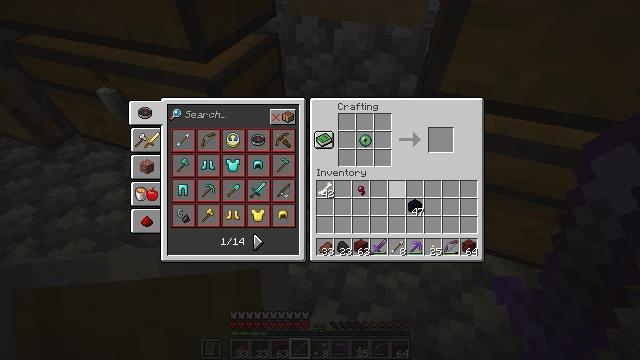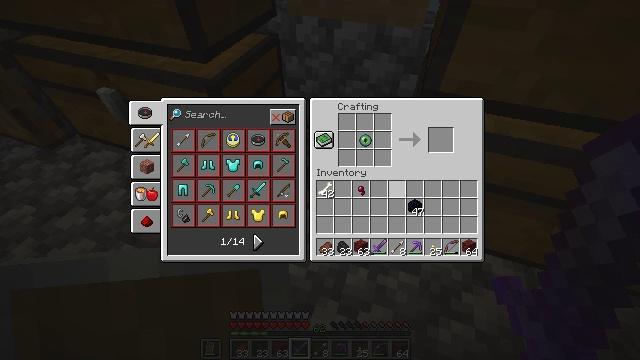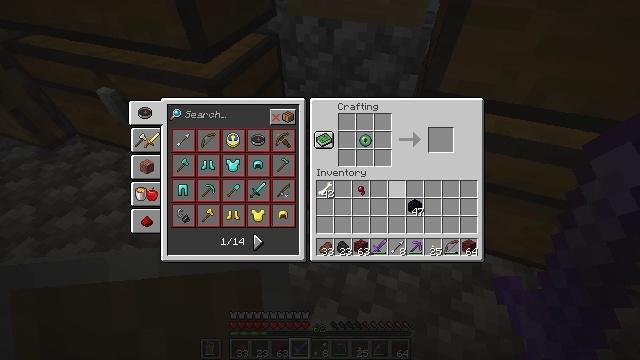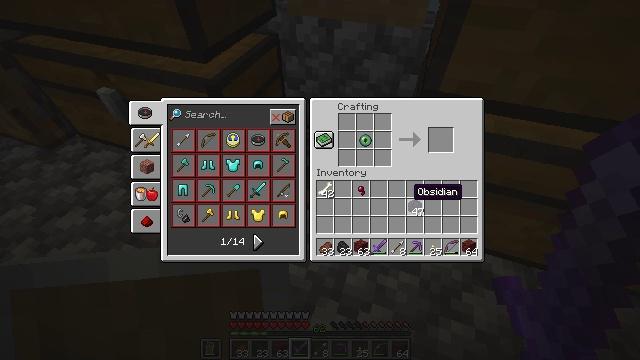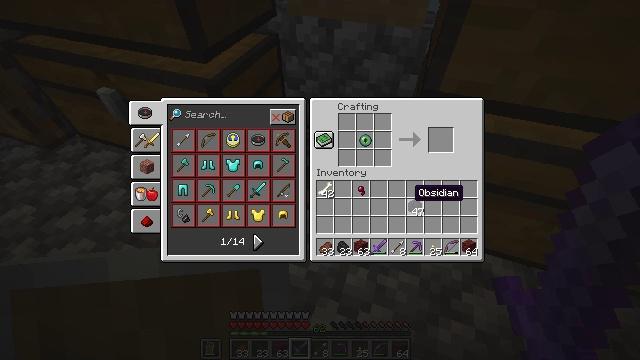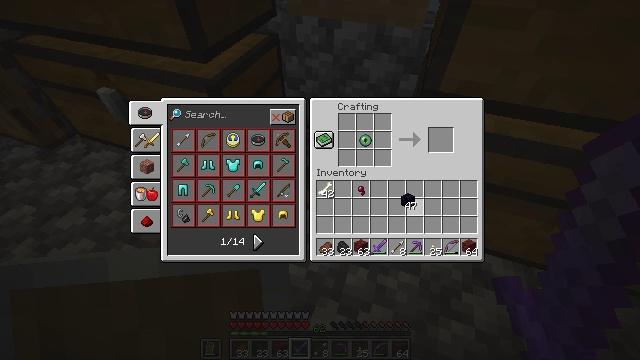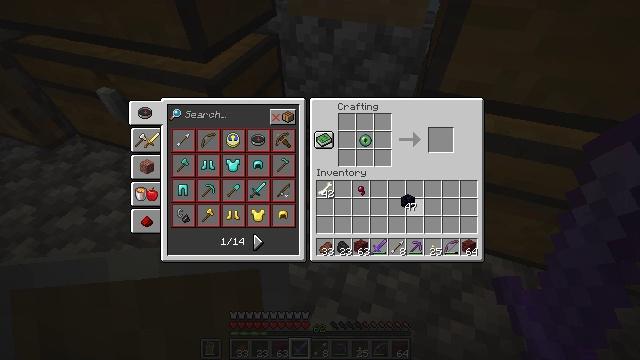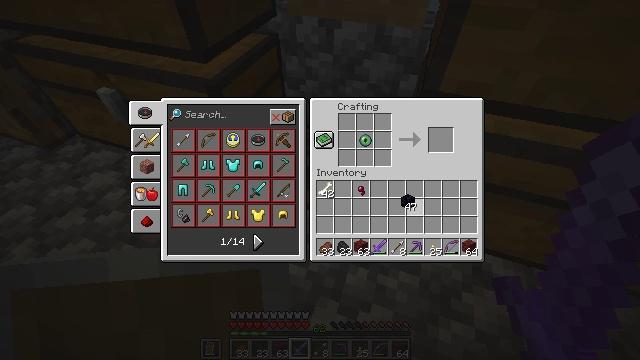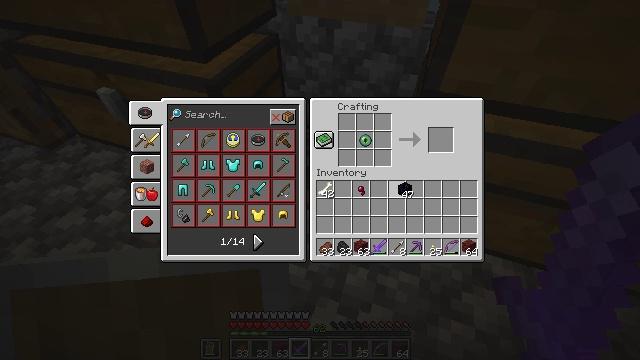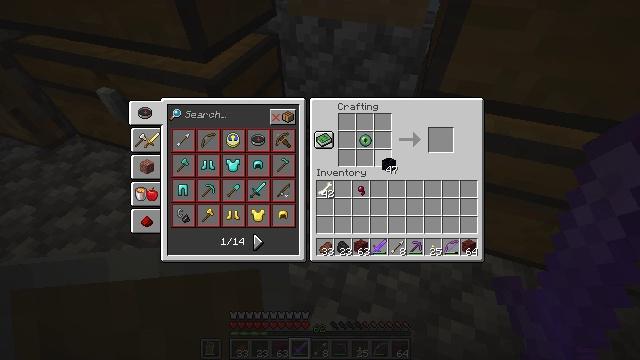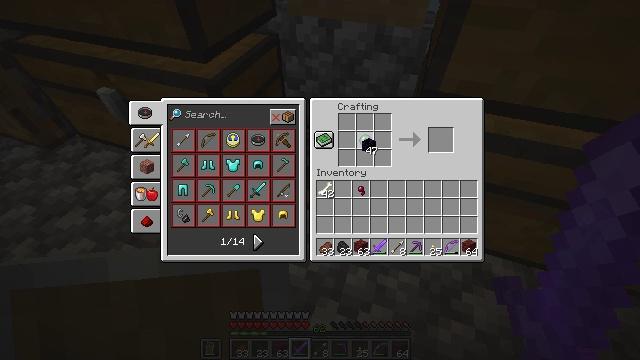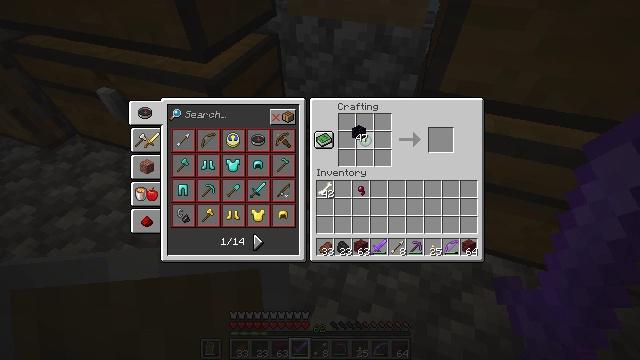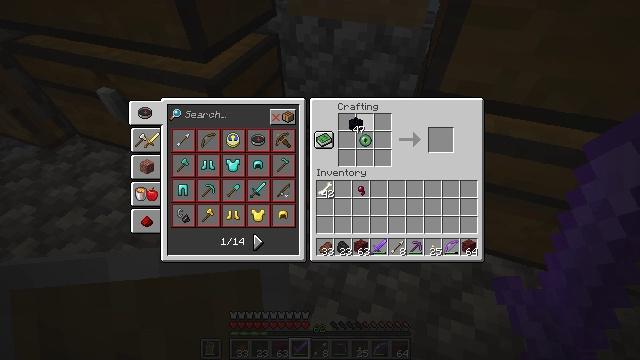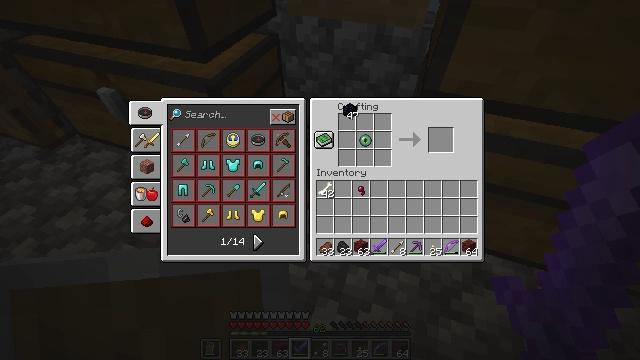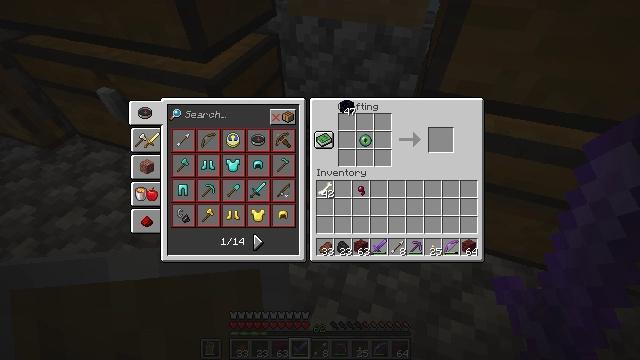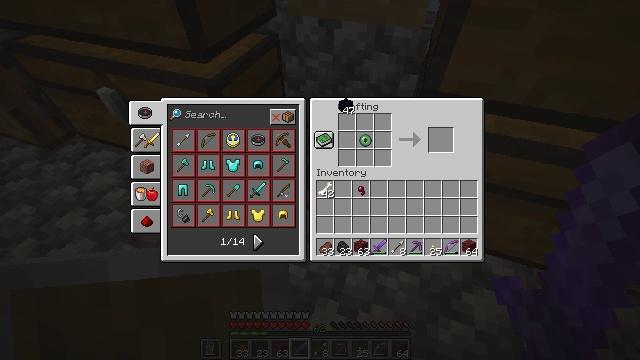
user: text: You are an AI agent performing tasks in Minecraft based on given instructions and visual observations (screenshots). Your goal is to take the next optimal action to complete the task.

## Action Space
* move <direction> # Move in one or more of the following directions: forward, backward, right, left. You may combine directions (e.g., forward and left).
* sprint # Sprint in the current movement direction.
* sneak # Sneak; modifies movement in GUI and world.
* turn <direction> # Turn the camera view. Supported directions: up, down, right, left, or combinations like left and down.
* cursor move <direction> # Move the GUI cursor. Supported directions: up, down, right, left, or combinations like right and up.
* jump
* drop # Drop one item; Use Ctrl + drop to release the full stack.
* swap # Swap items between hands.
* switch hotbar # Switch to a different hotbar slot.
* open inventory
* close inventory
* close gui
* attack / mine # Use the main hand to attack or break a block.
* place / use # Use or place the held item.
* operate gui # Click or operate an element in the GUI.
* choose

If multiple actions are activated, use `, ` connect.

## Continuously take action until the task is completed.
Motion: motion action
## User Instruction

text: Make an ender chest with obsidian and an eye of ender.
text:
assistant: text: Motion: no_op
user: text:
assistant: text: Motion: no_op
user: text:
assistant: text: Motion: no_op
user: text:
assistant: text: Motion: no_op
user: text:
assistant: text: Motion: attack / mine
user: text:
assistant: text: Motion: attack / mine
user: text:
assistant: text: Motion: attack / mine
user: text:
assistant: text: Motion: turn up, attack / mine
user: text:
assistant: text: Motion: turn left and up
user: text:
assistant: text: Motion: turn left and up
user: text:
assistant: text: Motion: turn left and up
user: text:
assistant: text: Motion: turn up
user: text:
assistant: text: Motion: turn up
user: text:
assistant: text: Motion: no_op
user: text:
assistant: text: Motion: no_op
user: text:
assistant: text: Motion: no_op
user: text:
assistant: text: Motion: no_op
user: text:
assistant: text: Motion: no_op
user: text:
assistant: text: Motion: no_op
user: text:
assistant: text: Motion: no_op
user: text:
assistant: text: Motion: no_op
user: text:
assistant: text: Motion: no_op
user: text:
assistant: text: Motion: use / place
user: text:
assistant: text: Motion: use / place
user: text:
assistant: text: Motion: use / place
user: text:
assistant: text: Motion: turn right, use / place
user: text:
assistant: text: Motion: use / place
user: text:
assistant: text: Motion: use / place
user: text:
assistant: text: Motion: use / place
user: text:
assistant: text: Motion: use / place